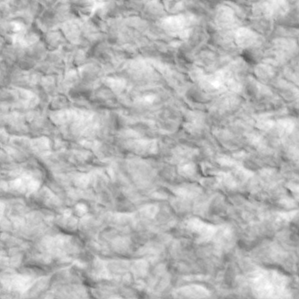
Label: non_frost